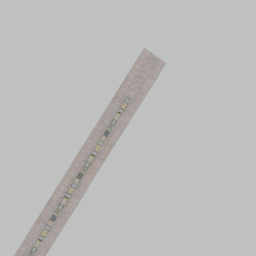
Label: architecture